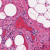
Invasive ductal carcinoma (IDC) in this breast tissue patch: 0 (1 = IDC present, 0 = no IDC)